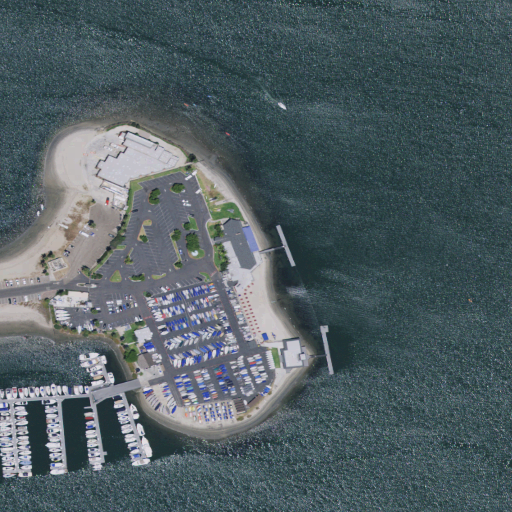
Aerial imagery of cape in California named El Carmel Point containing open water, high intensity development, medium intensity development, shrub, open development, and low intensity development